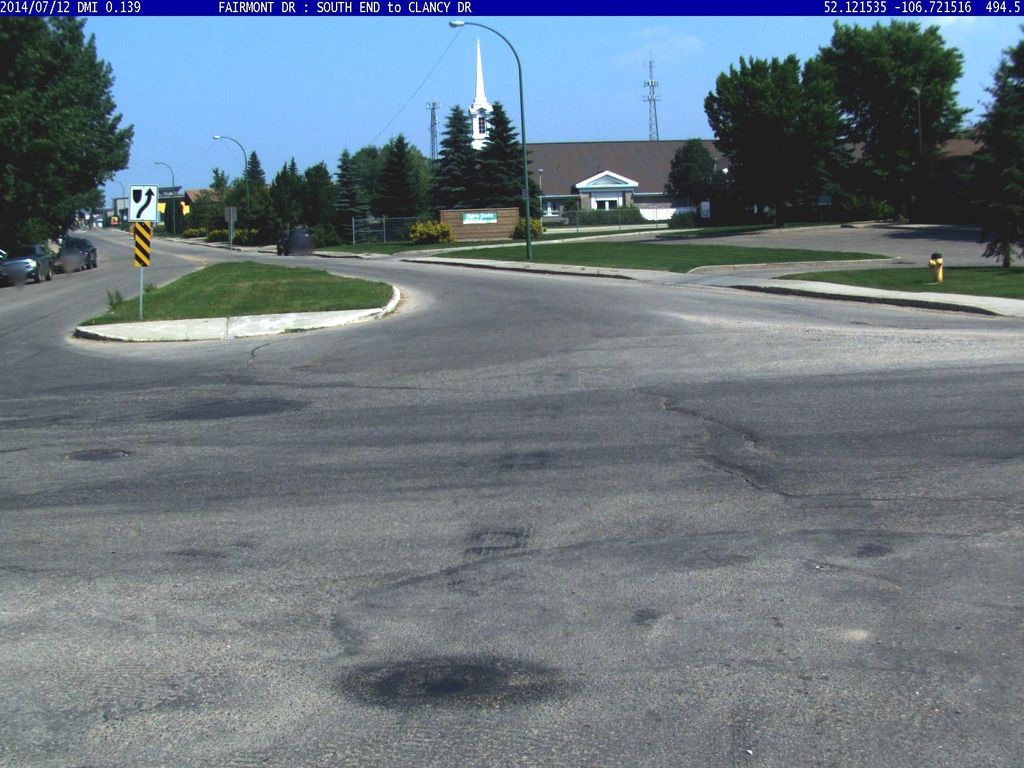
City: saskatoon